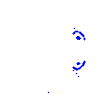
Particle: kaon